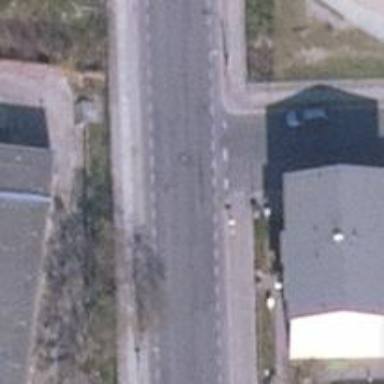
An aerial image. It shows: Secondary road with asphalt surface. It has lanes for both sidewalk and cycleway.